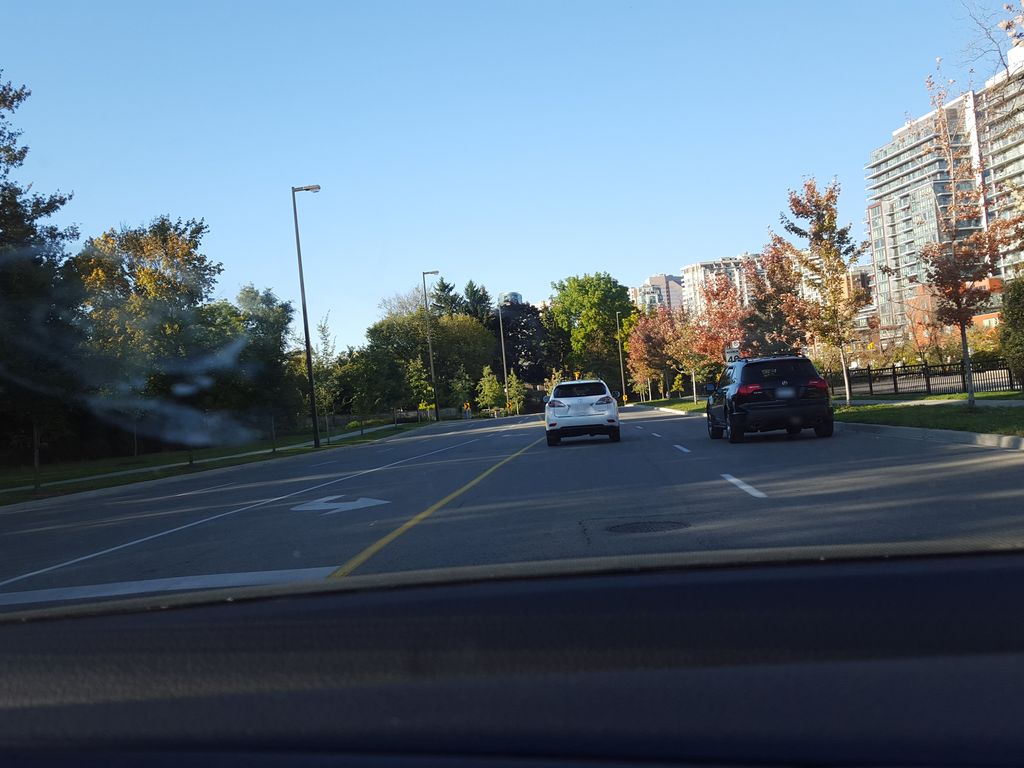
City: toronto